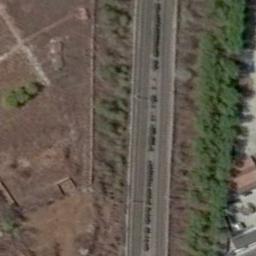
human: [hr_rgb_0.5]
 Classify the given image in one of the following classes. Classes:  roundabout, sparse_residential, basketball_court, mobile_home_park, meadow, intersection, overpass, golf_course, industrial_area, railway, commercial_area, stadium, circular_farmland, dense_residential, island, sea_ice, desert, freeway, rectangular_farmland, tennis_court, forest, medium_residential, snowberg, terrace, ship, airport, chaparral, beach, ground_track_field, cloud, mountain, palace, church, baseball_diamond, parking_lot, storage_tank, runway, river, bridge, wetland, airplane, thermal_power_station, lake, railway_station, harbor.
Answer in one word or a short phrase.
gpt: railway